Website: home-depot
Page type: receipt
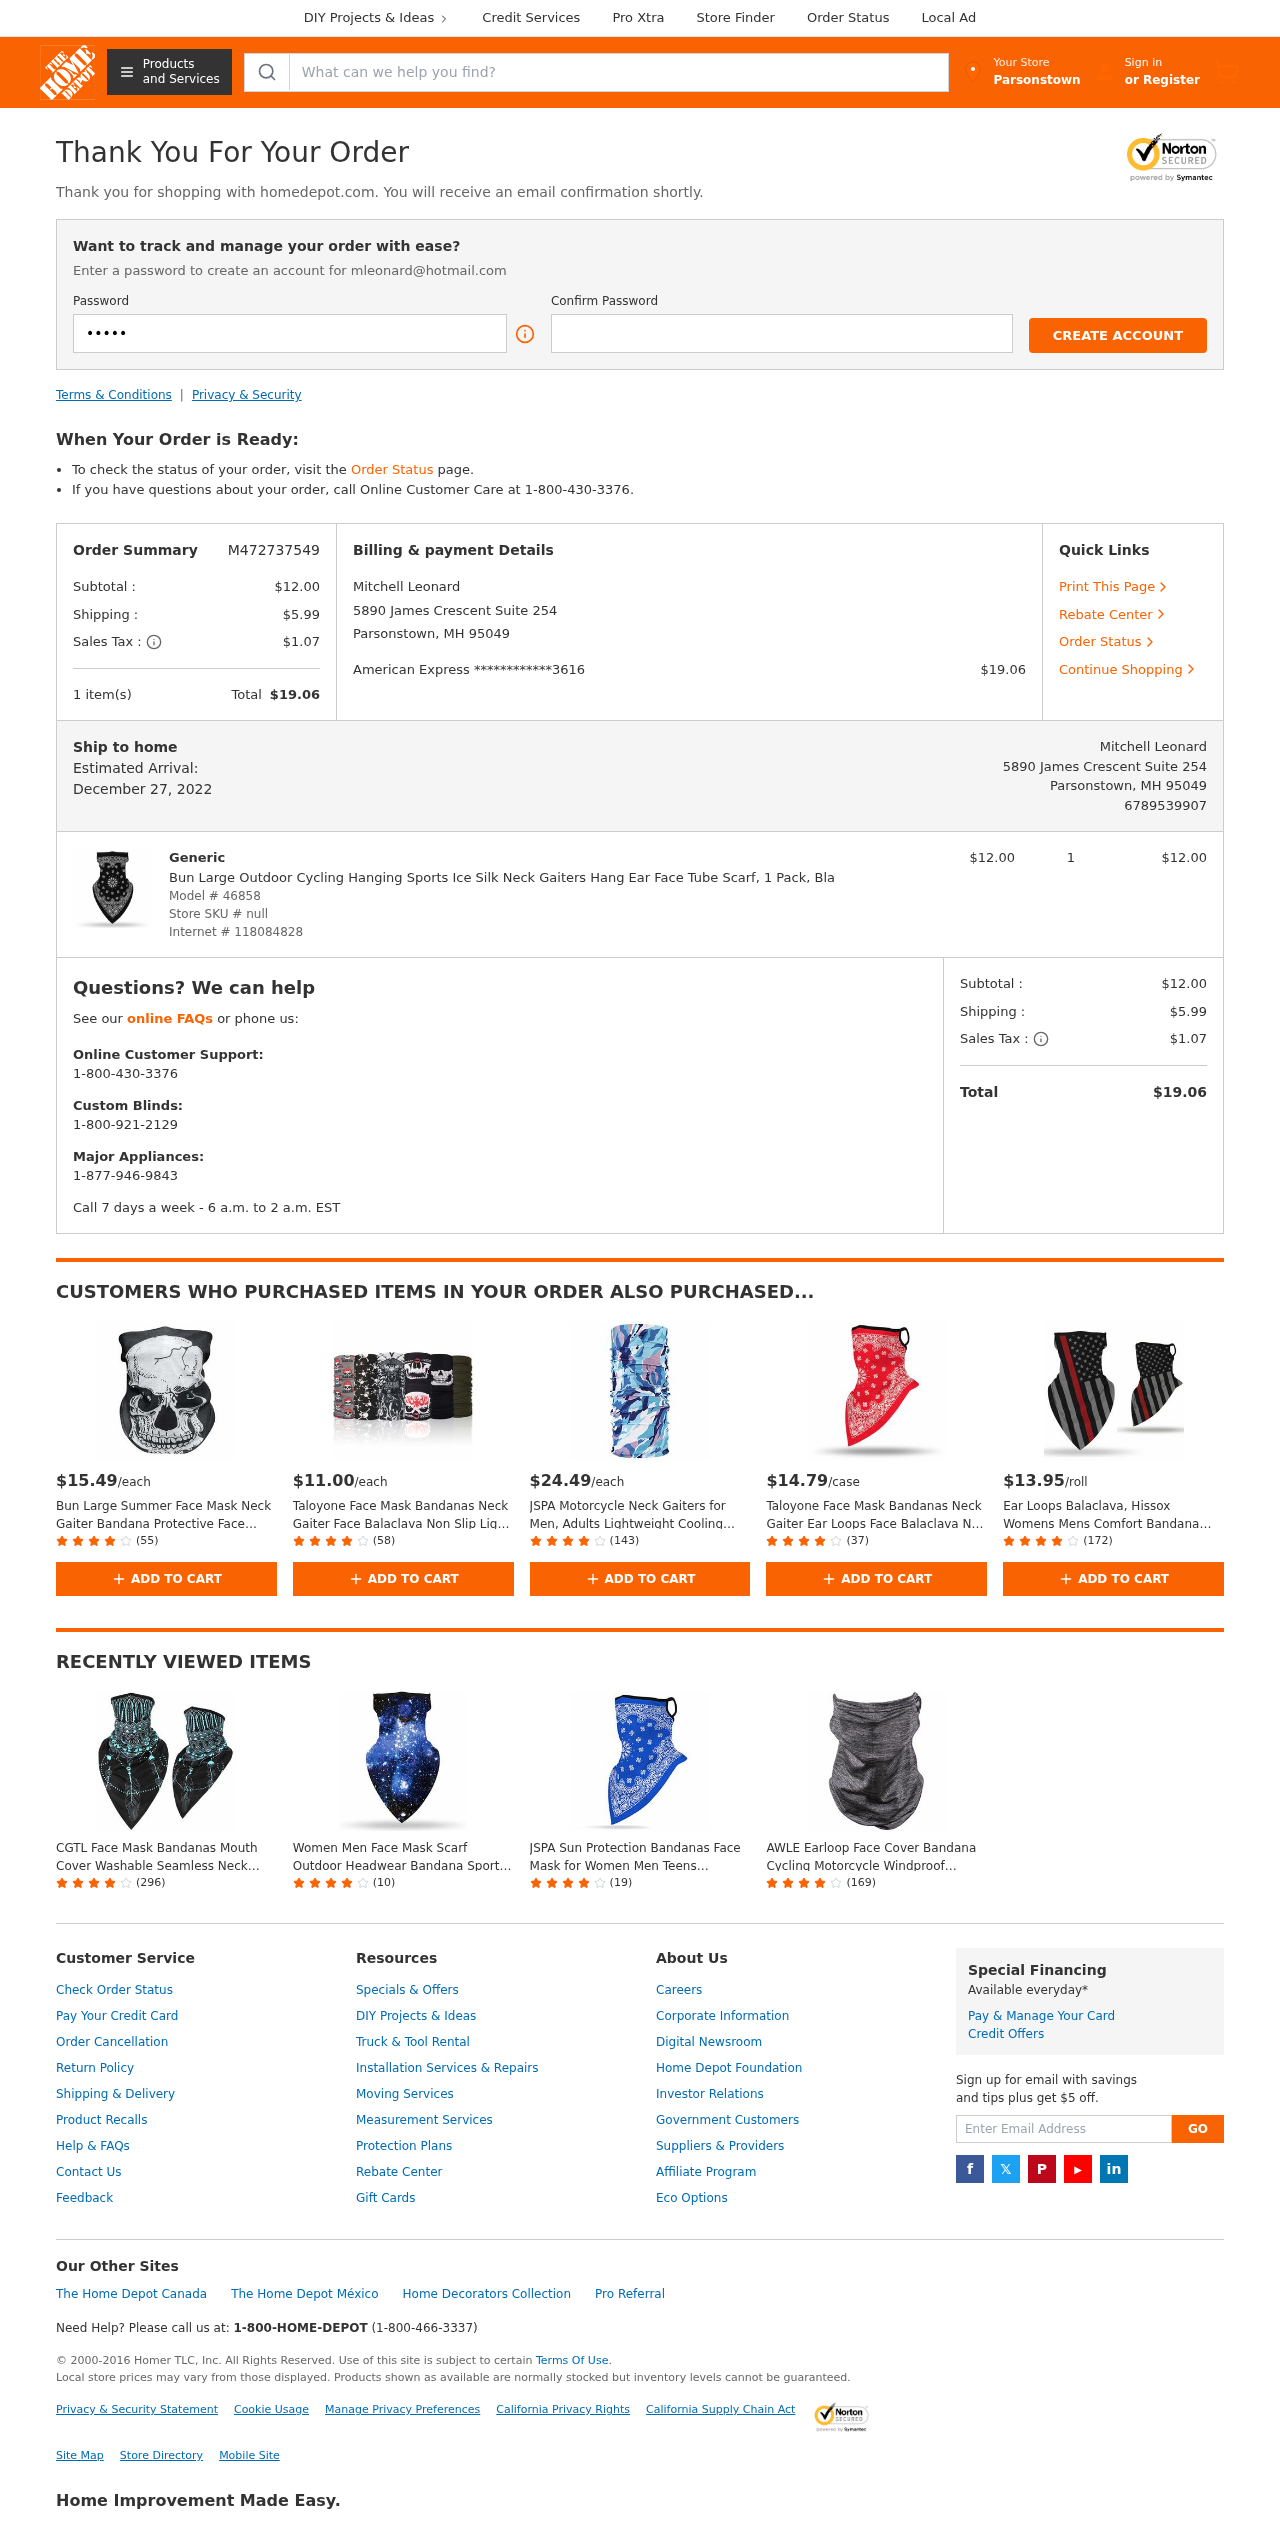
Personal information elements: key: PII_CARD_LAST4
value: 3616
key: PII_CARD_TYPE
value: American Express
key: PII_CITY
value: Parsonstown
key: PII_EMAIL
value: mleonard@hotmail.com
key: PII_FULLNAME
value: Mitchell Leonard
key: PII_PHONE
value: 6789539907
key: PII_STREET
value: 5890 James Crescent Suite 254
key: PII_CITY_STATE_ZIP
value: Parsonstown, MH 95049
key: PII_FULLNAME2
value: Mitchell Leonard
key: PII_STREET2
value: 5890 James Crescent Suite 254
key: PII_CITY_STATE_ZIP2
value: Parsonstown, MH 95049
Product elements: key: PRODUCT1_BRAND
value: Generic
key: PRODUCT1_NAME
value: Bun Large Outdoor Cycling Hanging Sports Ice Silk Neck Gaiters Hang Ear Face Tube Scarf, 1 Pack, Bla
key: PRODUCT1_PRICE
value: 12
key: PRODUCT1_QUANTITY
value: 1
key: PRODUCT2_PRICE
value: $15.49
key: PRODUCT2_NAME
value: Bun Large Summer Face Mask Neck Gaiter Bandana Protective Face Cover for Outdoors Colour 015
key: PRODUCT2_NUM_RATINGS
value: (55)
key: PRODUCT3_PRICE
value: $11.00
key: PRODUCT3_NAME
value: Taloyone Face Mask Bandanas Neck Gaiter Face Balaclava Non Slip Light Cool Breathable for Sun Wind D
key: PRODUCT3_NUM_RATINGS
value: (58)
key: PRODUCT4_PRICE
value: $24.49
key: PRODUCT4_NAME
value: JSPA Motorcycle Neck Gaiters for Men, Adults Lightweight Cooling Neck Mouth Cover Anti-UV Protection
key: PRODUCT4_NUM_RATINGS
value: (143)
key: PRODUCT5_PRICE
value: $14.79
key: PRODUCT5_NAME
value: Taloyone Face Mask Bandanas Neck Gaiter Ear Loops Face Balaclava Non Slip Light Cool Breathable for
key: PRODUCT5_NUM_RATINGS
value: (37)
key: PRODUCT6_PRICE
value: $13.95
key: PRODUCT6_NAME
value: Ear Loops Balaclava, Hissox Womens Mens Comfort Bandana Face Scarf Bandana Mask Neck Gaiters Outdoor
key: PRODUCT6_NUM_RATINGS
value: (172)
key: PRODUCT7_NAME
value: CGTL Face Mask Bandanas Mouth Cover Washable Seamless Neck Gaiter Ear Loops Balaclava Scarfs Protect
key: PRODUCT7_NUM_RATINGS
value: (296)
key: PRODUCT8_NAME
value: Women Men Face Mask Scarf Outdoor Headwear Bandana Sports Tube UV Face Mask for Workout Yoga Running
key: PRODUCT8_NUM_RATINGS
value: (10)
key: PRODUCT9_NAME
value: JSPA Sun Protection Bandanas Face Mask for Women Men Teens Seamless Ear Loops Face Balaclava Unisex
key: PRODUCT9_NUM_RATINGS
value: (19)
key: PRODUCT10_NAME
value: AWLE Earloop Face Cover Bandana Cycling Motorcycle Windproof Seamless Face Scarf Rave Balaclava Head
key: PRODUCT10_NUM_RATINGS
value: (169)
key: PRODUCT_MODEL_NUMBER
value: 46858
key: PRODUCT_INTERNET_NUMBER
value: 118084828
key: PRODUCT1_LINE_TOTAL
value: $12.00
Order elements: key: ORDER_ID
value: M472737549
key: ORDER_SUBTOTAL
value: $12.00
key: ORDER_SHIPPING_COST
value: $5.99
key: ORDER_TAX
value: $1.07
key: ORDER_NUM_ITEMS
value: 1 item(s)
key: ORDER_TOTAL
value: $19.06
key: ORDER_DELIVERY_DATE
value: December 27, 2022
Search elements: key: HEADER_SEARCH
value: What can we help you find?
Other elements: key: STORE_SKU
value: null